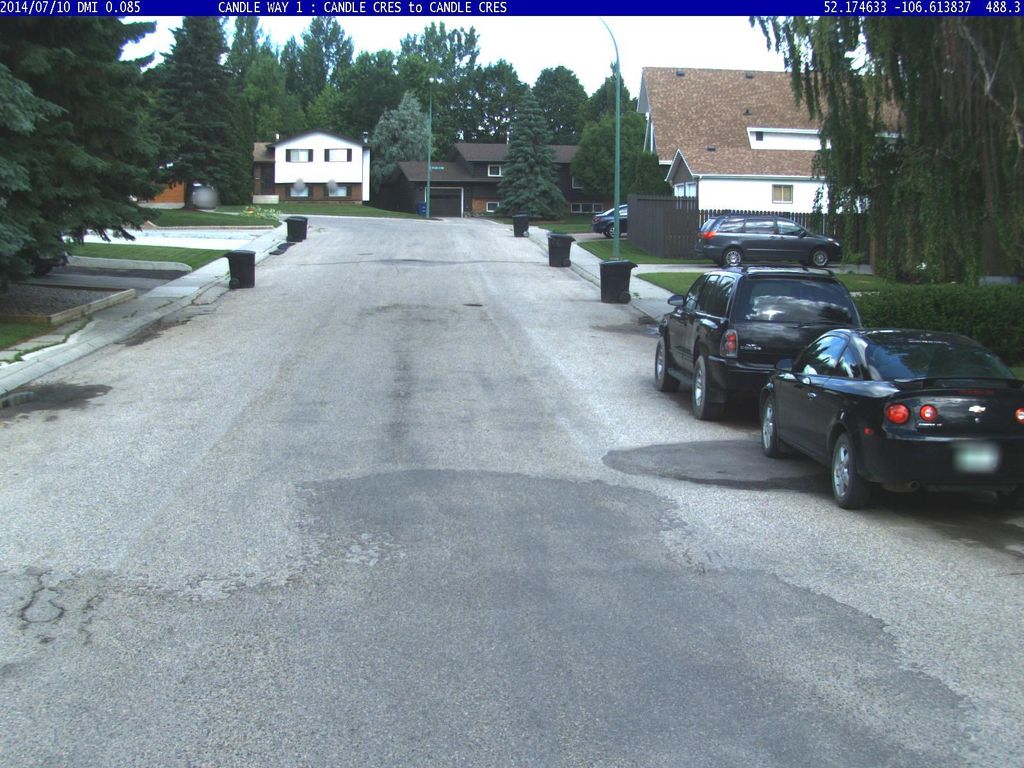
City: saskatoon